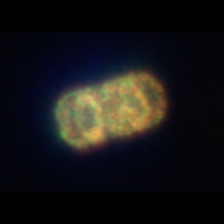
Taxon: Lauderia_Hemiaulus
Group: Diatoms